Aerial crown-view tile of a tropical tree (Barro Colorado Island, Panama), acquired 20241216:
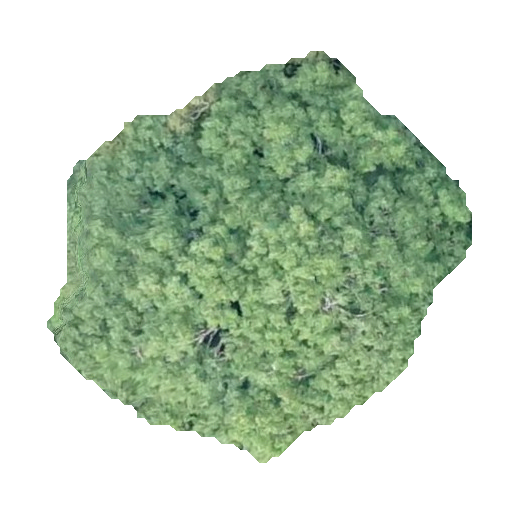
Species: Handroanthus guayacan
GBIF accepted scientific name: Handroanthus guayacan
Crown area: 168.839 m²